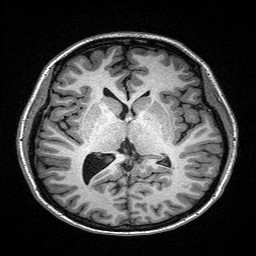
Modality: T1w
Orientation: coronal
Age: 24
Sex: female
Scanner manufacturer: siemens
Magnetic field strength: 3 T
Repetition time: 2.4 s
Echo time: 0.03 s